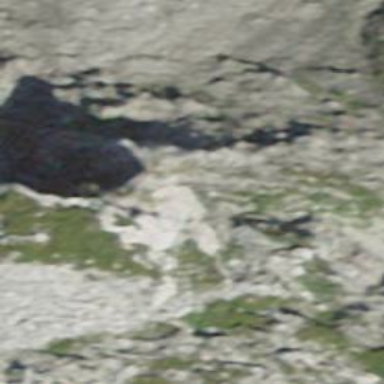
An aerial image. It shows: Natural cliff.